Interaction volume radius: 10 \u00c5
Interaction volume height: 20 \u00c5
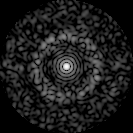
Disorder parameter: 0.8251